Question: I'm working with a SQL view that I created but I want to add in an ID column (identity seed) as the current one has none. How can I accomplish this in SQL View?

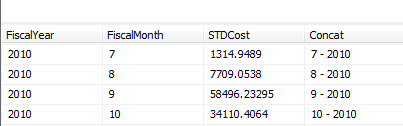
Answer: If there is no identity column in the underlying table, you can generate one with pseudo-columns.
In SQL server: SELECT ROW_NUMBER() OVER (ORDER BY FiscalYear, FiscalMonth), FiscalYear, FiscalMonth, ... FROM ...
See <URL>
In Oracle: SELECT ROWNUM, FiscalYear, FiscalMonth, ... FROM ... .
In oracle, ROWNUM uses the order in the result set.